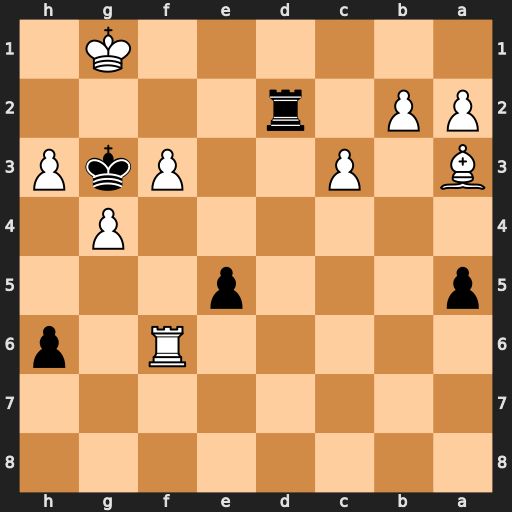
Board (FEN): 8/8/5R1p/p3p3/6P1/B1P2PkP/PP1r4/6K1
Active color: b
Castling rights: -
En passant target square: -
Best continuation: Rd1#